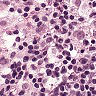
Metastatic tissue present: no